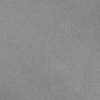
Label: dusty